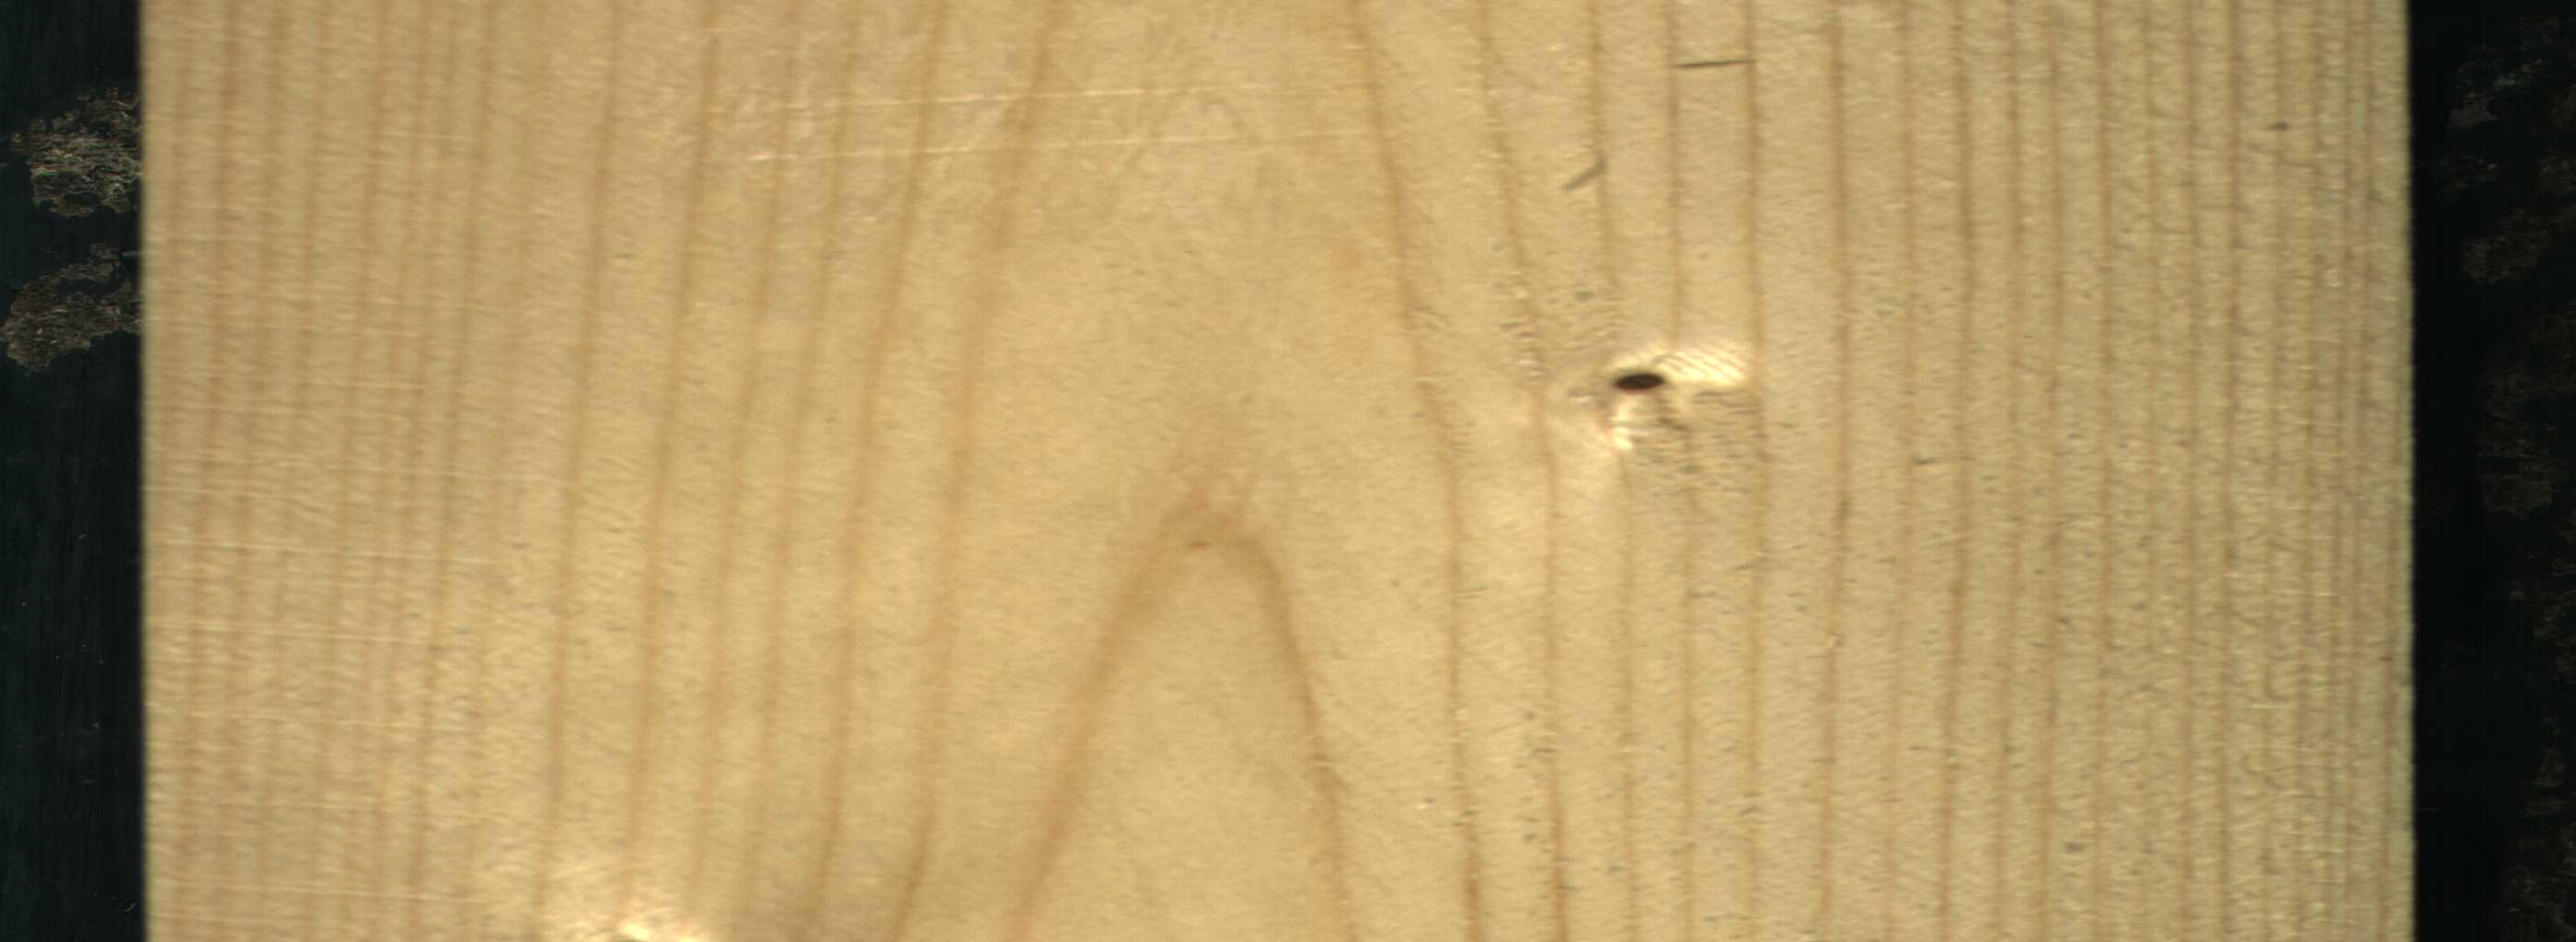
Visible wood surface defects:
Dead_Knot